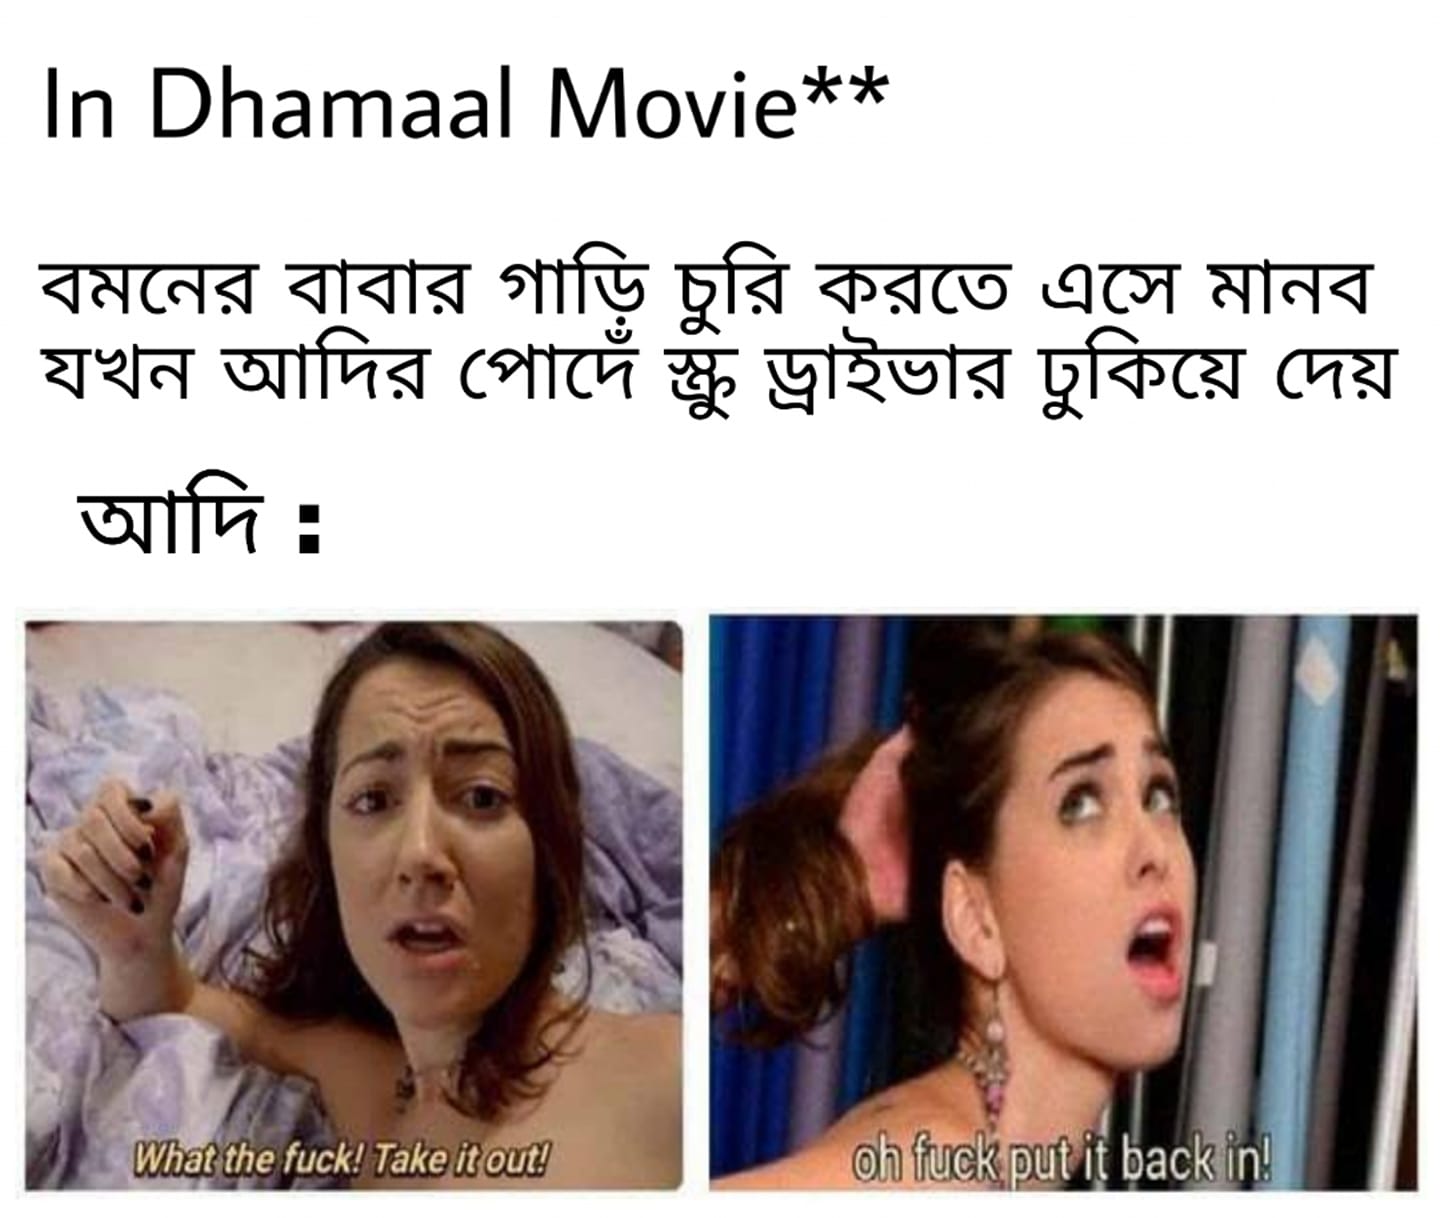
Caption: In Dhamaal Movie **   বমনের বাবার গাড়ি চুরি করতে এসে মানব যখন আদির পোদে স্ক্র ড্রাইভার ঢুকিয়ে দেয়    আদি :    What the fuck !    Take it out !     oh fuck put it back in !
Label: hate